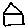
Label: house